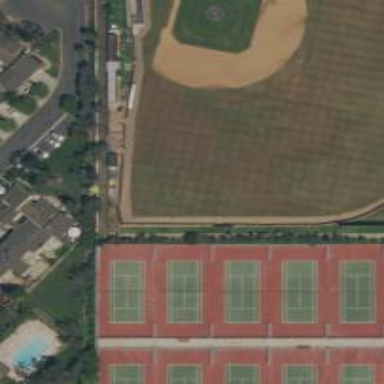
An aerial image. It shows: Baseball pitch for leisure land activities.